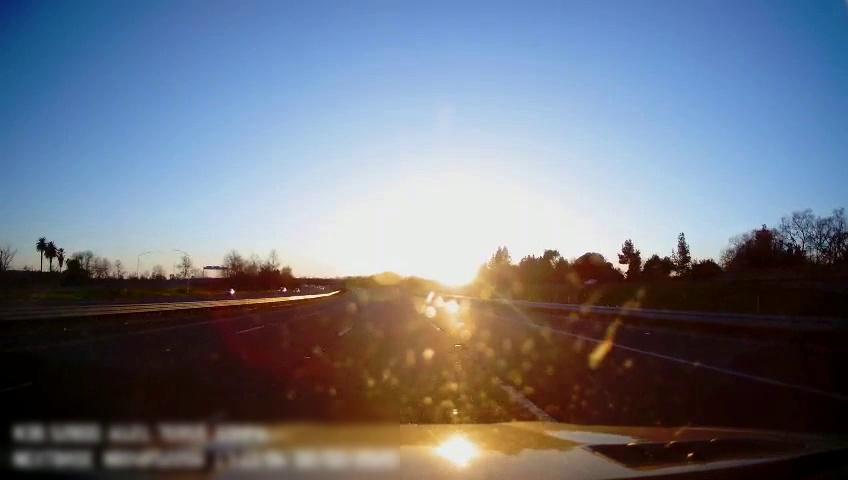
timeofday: Day
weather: Sunny
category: Drivable Space
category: Drivable Space
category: Vehicles | SUV
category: Vehicles | Car
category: Lanes | Alternate Lane
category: Lanes | Alternate Lane
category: Lanes | Current Lane
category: Lanes | Current Lane
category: Lanes | Alternate Lane